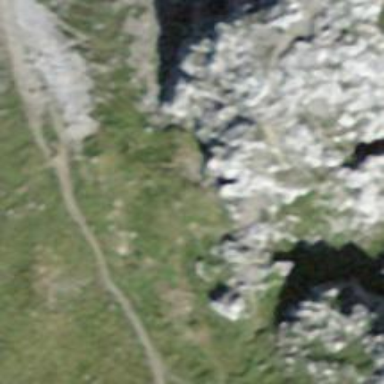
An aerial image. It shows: Cliff in nature.